Question: I have result set that looks like this:

Which needs to be formatted into hierarchal json with nested groups:
'''
[
{
areaName: "Latam",
subsidaries: [
{ areaName: "Ecuador", id: 1 },
{ areaName: "Peru", id: 3 },
{ areaName: "Jamaica", id: 4 },
{ areaName: "Venezuela", id: 5 },
{ areaName: "BCBB", id: 6 }
]
},
{
areaName: "APAC",
subsidaries: [
{ areaName: "Brunei", id: 1 },
{ areaName: "Sri Lanka", id: 31 },
{ areaName: "(APAC Sub Not Specified)", id: 1 },
{ areaName: "Korea", id: 231 },
{ areaName: "Malaysia", id: 61 },
{ areaName: "Indonesia", id: 61 },
{ areaName: "Philippines", id: 31 },
{ areaName: "Singapore", id: 3231 },
{ areaName: "Australia", id: 621 },
{ areaName: "New Zealand", id: 231 },
{ areaName: "Vietnam", id: 431 },
{ areaName: "Thailand", id: 99 }
]
}],
'''
My initial thought was to group the data using a linq query:
'''
public ActionResult Index()
{
var model = Repository.GetGeoSubsidiaryHierarchy();
foreach (var line in GroupedItems(model)
.Select(group => new
{
AreaName = group.Key,
Count = group.Count()
}).OrderBy(x => x.AreaName))
{
Response.Write( String.Format( "{0} {1}", line.AreaName, line.Count) );
}
return View("Index", model);
}
private static IEnumerable<IGrouping<string, GeoSubsidiary>> GroupedItems(List<GeoSubsidiary> model)
{
var ret = model.ToList().GroupBy(area => area.AreaName);
return ret;
}
'''
But I am not clear on how to serialize this list once grouped. Also I am not confident in my grouping skills as I am a bit fuzzy on the sub select for iterating over each grouped rows (this code: .Select(group => new)...).
Other options I considered was using DataAnnotations/DataContracts and a custom annotation class, utilzing some advanced features of <URL> JSON.NET, or using a dictionary and loading it up with the grouped rows.
I would be extremely grateful if someone can recommend the best practice for dealing with grouped data and JSON and help get me started on the code to output this grouped hierarchy (the sample JSON data I built by hand, but is the exact desired output).
I should mention for completeness sake, my end goal is to great a Kendo hierarchical data source javascript object: <URL>
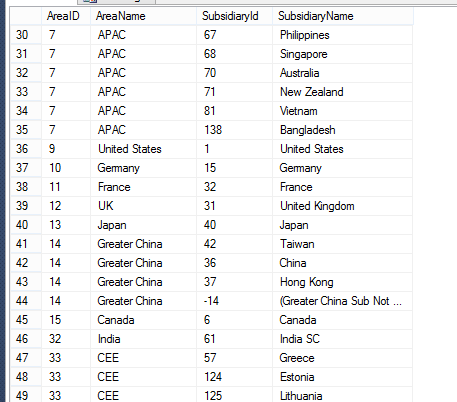
Answer: If you are only needing to display the data, you can always just get all of the records from your service, and do the grouping in javascript, then bind your hierarchical datasource to that.
Sample <URL>
If not, you can always create two dataSources, one for the root items, and one for the childItems. The root items would need to pull the distinct AreaNames, and then the childItems datasource would need to be filtered for the proper AreaName.